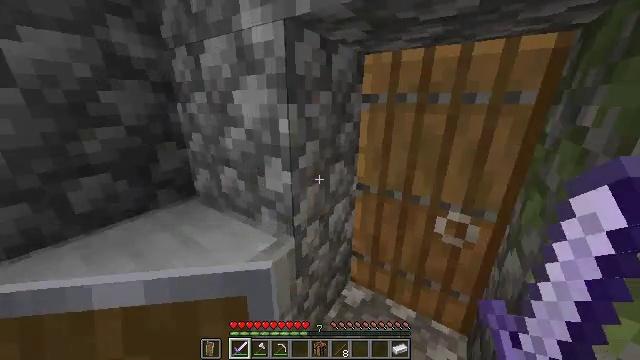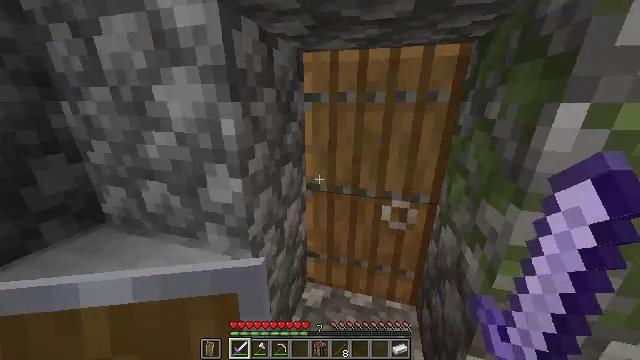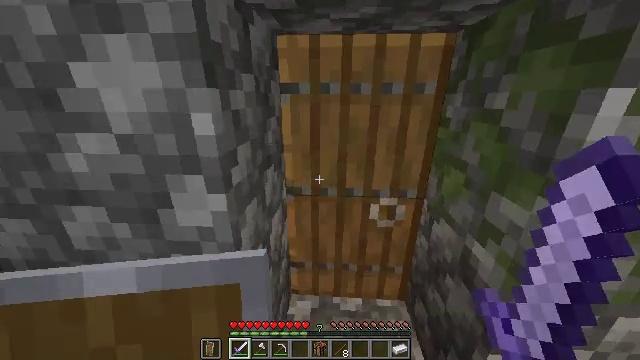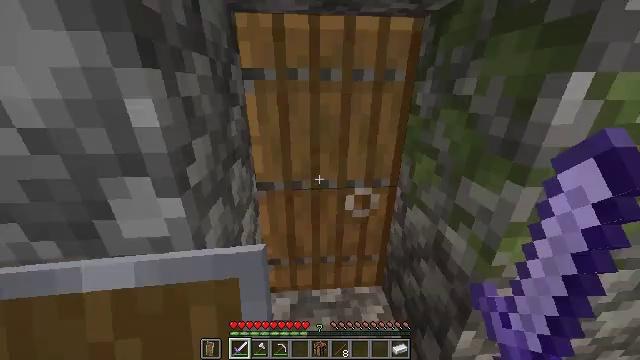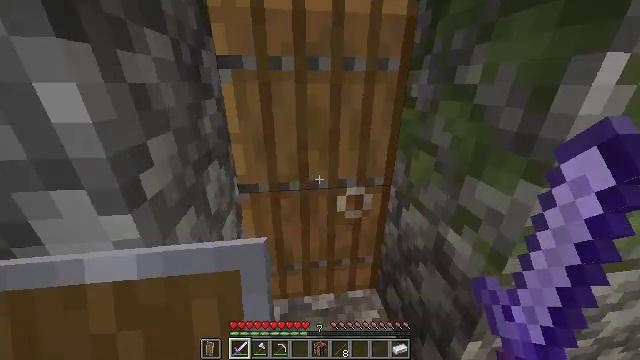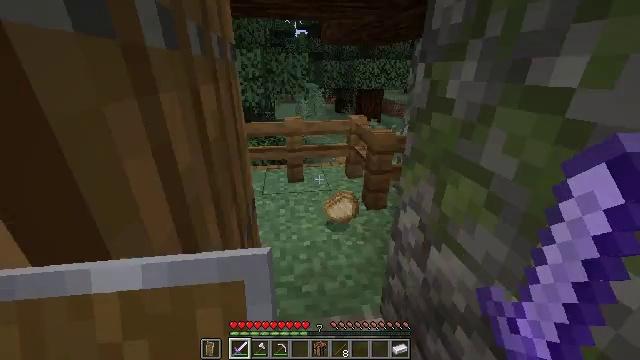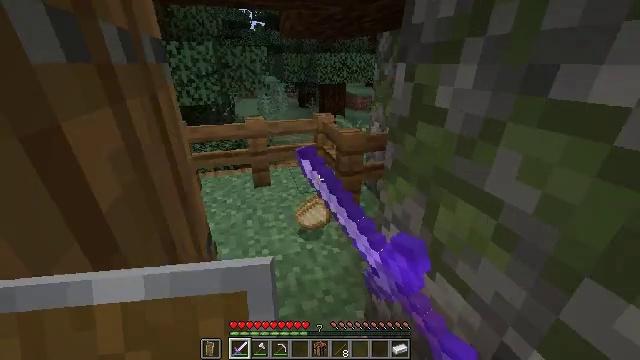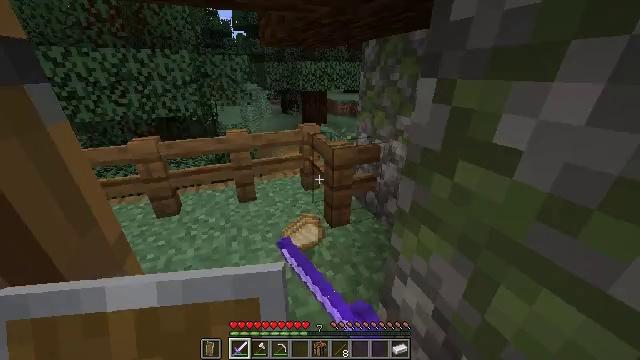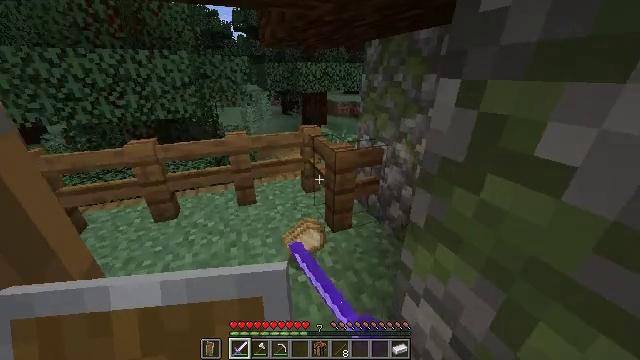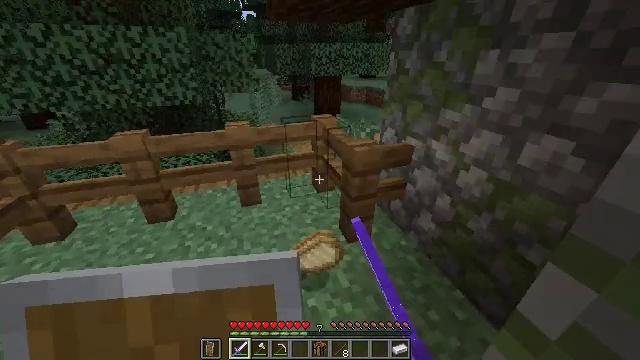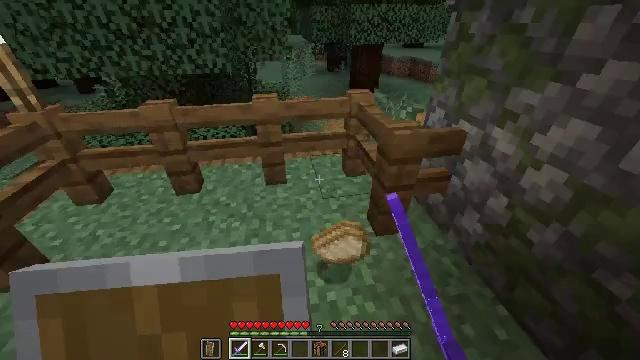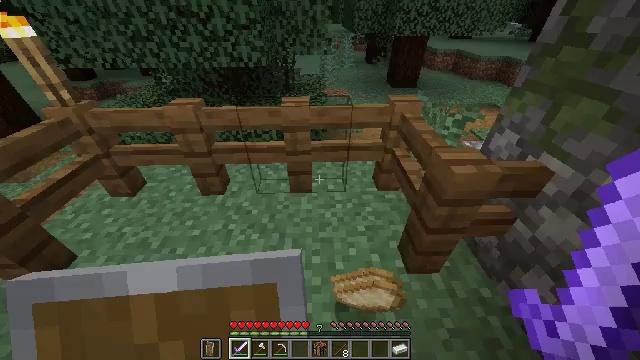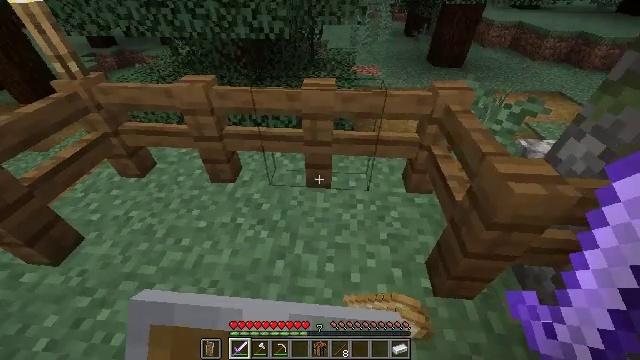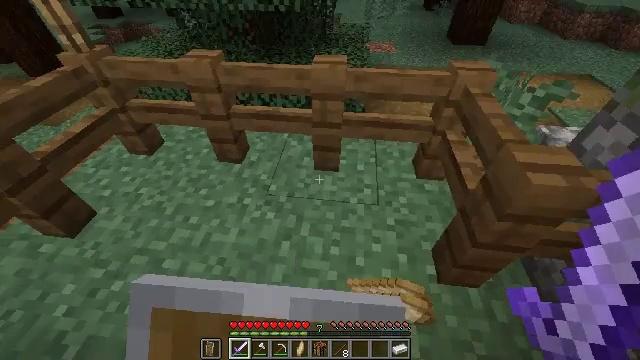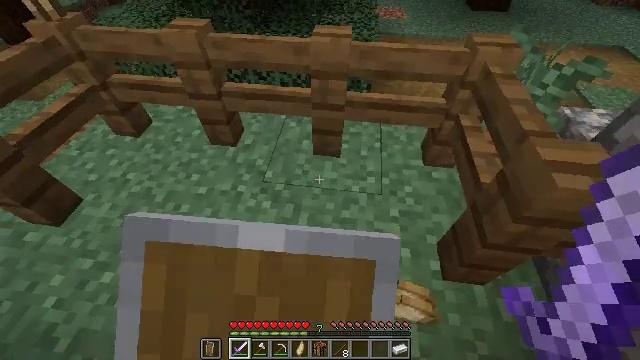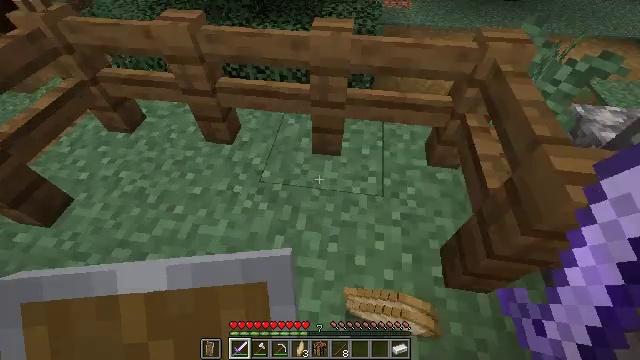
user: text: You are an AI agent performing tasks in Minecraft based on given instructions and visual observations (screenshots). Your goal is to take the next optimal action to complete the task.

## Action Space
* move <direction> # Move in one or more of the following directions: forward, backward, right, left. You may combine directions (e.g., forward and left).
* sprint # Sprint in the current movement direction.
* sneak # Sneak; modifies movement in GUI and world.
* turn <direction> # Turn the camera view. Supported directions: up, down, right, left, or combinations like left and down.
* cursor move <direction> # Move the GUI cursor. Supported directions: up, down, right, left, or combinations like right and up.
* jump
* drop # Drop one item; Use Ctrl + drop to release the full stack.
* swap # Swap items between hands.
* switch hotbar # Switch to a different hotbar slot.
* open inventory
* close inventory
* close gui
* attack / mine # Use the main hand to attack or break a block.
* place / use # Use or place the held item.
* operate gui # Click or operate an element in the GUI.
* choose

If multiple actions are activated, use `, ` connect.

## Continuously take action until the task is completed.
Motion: motion action
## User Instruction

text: Break the smoker to collect it.
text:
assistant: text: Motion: move forward and move left, sprint, turn right
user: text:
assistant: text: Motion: move forward and move left, sprint, turn right
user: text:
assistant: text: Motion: move forward and move left, sprint, turn right and down
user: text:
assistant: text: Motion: move forward, sprint, turn right
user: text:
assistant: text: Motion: move forward, sprint, use / place
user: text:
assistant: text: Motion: move forward, sprint, turn right and down, use / place
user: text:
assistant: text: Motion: move forward, sprint, turn right, use / place
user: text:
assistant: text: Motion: move forward, sprint
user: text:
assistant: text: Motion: move forward, sprint, turn left and down
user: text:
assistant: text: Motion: move forward, sprint, turn left and down
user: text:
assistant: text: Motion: move forward, sprint, turn left and down
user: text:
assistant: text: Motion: move forward, sprint, turn left and down, use / place
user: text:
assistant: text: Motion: move forward, sprint, turn left and down, use / place
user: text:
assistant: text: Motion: move forward, turn down, use / place
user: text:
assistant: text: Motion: move forward, turn down
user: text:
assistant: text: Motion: move forward, turn left and down
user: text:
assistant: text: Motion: turn left
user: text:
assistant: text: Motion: turn left and up
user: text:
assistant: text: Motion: turn left and up
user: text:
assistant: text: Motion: turn left and up
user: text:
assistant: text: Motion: turn up
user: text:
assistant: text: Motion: move forward
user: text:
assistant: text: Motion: move forward
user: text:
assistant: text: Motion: move forward, turn left and down
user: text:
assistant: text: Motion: move forward, turn left
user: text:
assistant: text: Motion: move forward, turn left and down
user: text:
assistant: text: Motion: move forward, turn left and down
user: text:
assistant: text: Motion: move forward, turn left and down
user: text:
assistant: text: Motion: move forward, turn left and down
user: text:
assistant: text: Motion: move forward, turn left